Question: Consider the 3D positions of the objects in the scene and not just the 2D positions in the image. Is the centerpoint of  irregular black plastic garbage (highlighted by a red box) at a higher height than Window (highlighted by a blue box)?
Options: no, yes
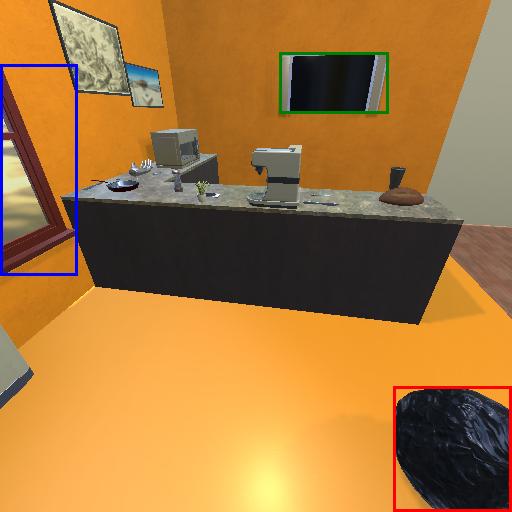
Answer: no